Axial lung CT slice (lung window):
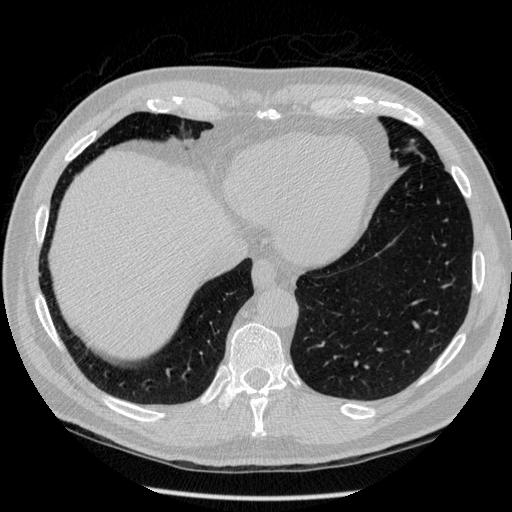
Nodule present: no